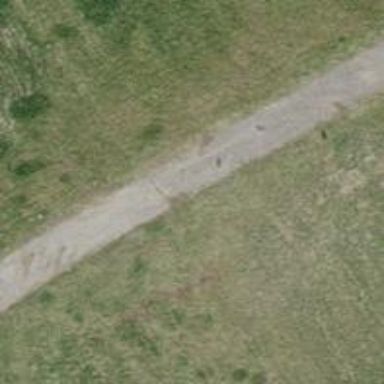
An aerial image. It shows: Paved track with grade 1 tracktype.